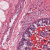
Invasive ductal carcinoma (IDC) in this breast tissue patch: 0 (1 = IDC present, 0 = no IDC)